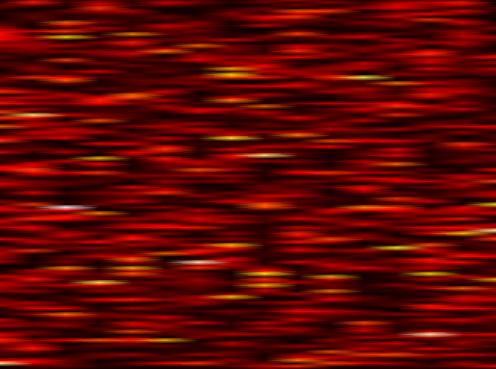
Label: UFMC